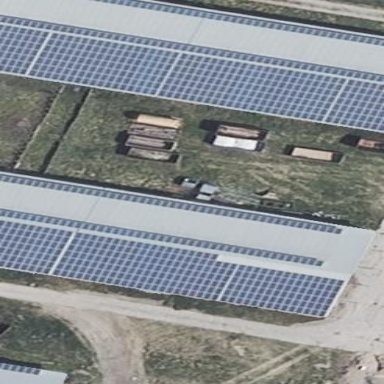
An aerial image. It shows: Small solar photovoltaic panel generator inside building.